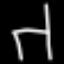
Label: chair